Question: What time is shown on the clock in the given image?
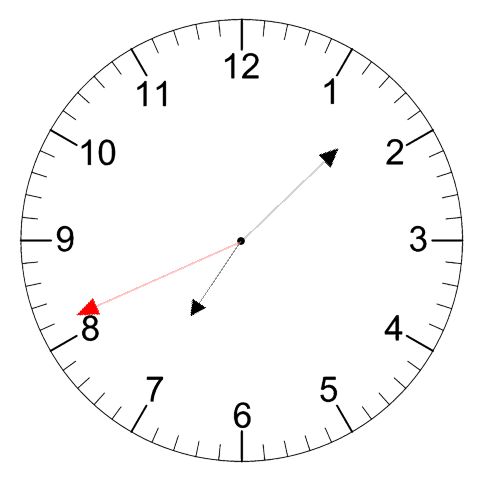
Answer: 07:07:41